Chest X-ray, PA view. Patient: 33 years old, sex M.
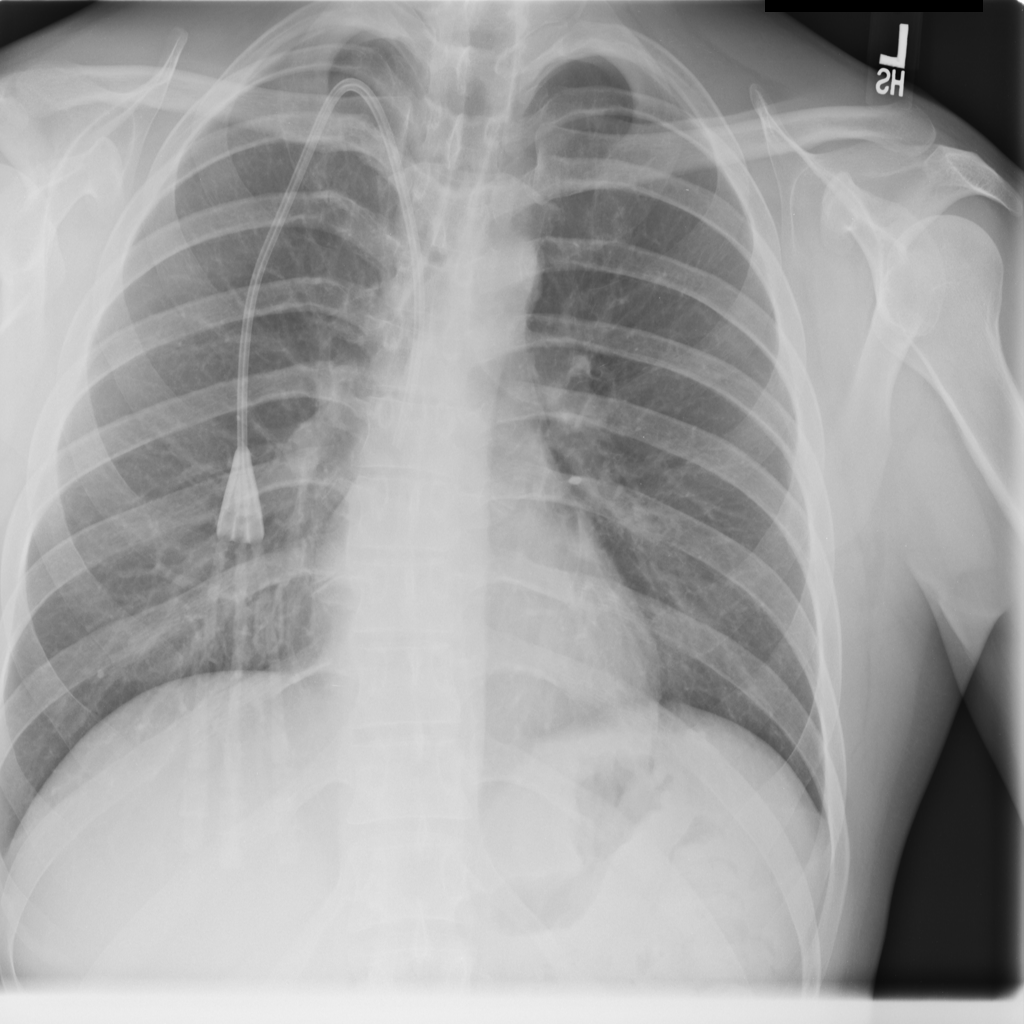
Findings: No Finding